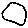
Label: circle